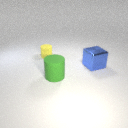
large green rubber cylinder in front of small yellow rubber cylinder